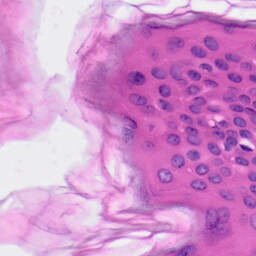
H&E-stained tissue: Skin